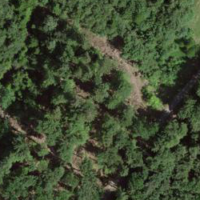
EUNIS habitat code: 41
Species observed at this site:
Fagus sylvatica